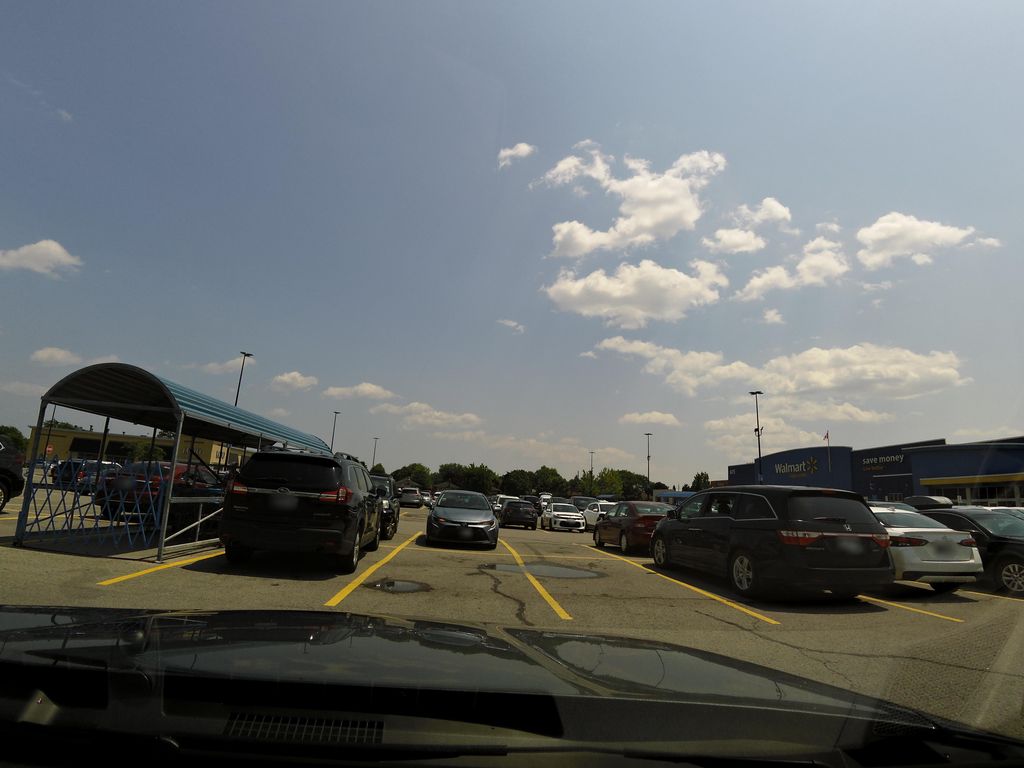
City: hamilton